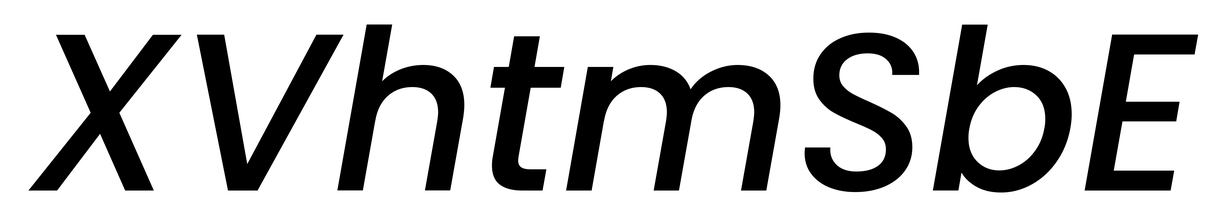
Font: Poppins-MediumItalic